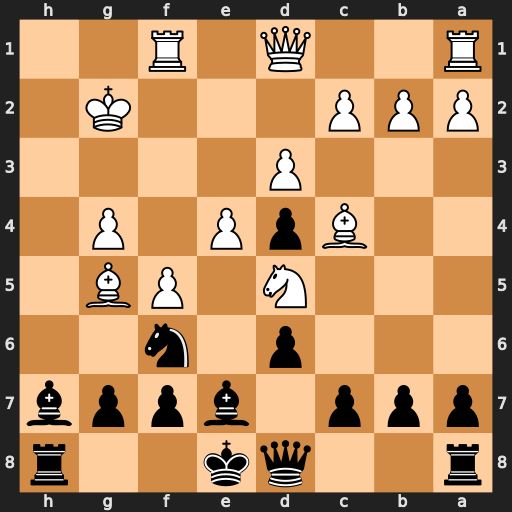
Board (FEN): r2qk2r/ppp1bppb/3p1n2/3N1PB1/2BpP1P1/3P4/PPP3K1/R2Q1R2
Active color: b
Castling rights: kq
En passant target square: -
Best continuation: Nxd5 Bxd5 Bxg5